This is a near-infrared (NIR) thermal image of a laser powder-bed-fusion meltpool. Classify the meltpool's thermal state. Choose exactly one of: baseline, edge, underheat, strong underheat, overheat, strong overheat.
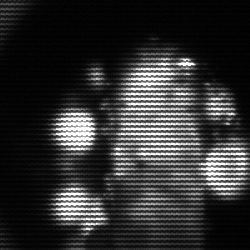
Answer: strong underheat